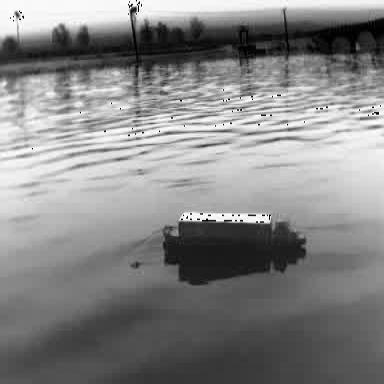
There is a fishing_boat in the infrared image.